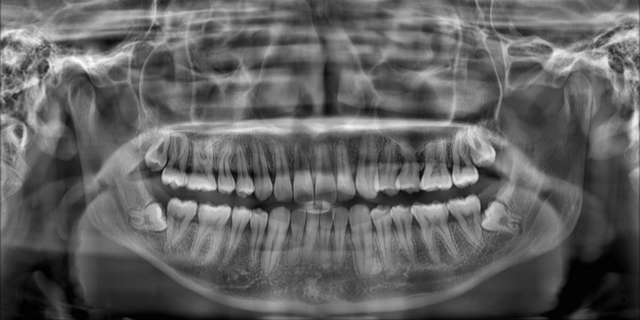
adult